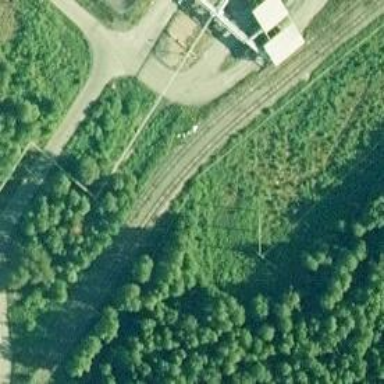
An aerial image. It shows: Disused railway yard.